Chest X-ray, AP view. Patient: 54 years old, sex F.
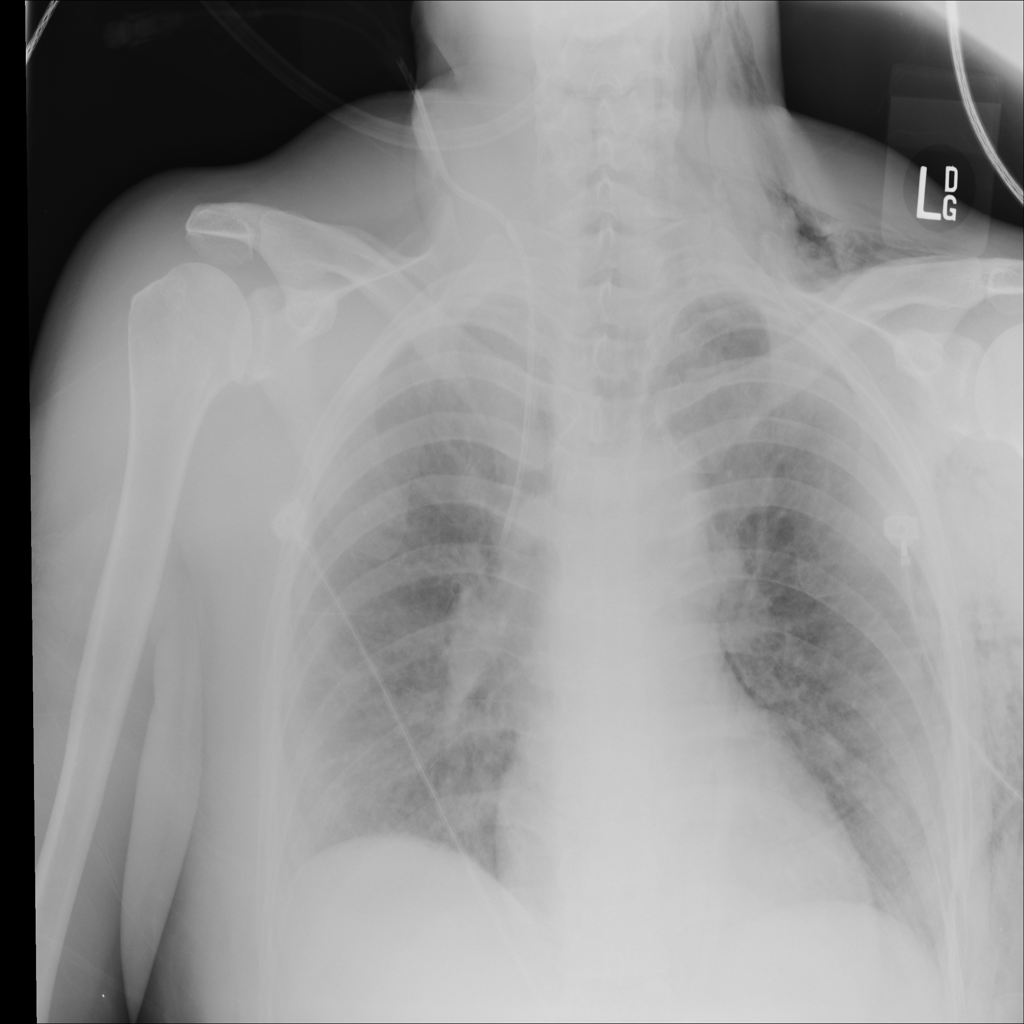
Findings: Emphysema